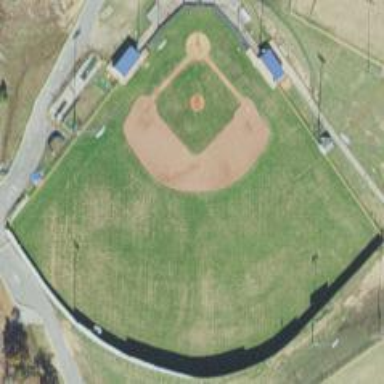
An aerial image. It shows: Baseball pitch for leisure and sports activities.